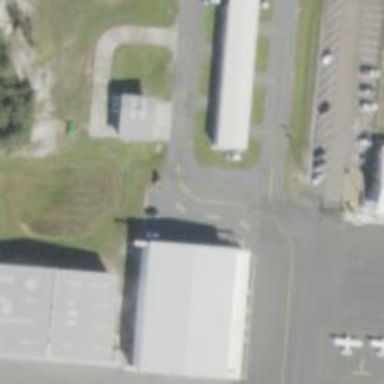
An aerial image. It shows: View of taxiway at the airport.